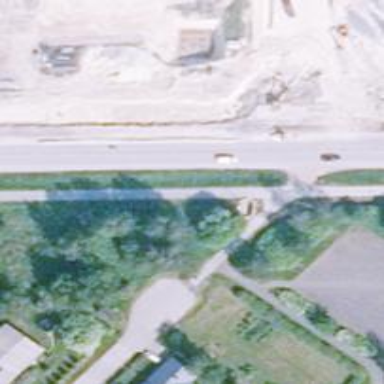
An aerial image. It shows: Asphalt cycleway for bicycles.